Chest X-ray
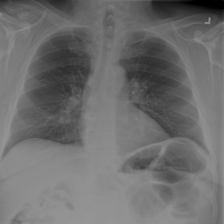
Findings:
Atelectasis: negative
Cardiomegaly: negative
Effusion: negative
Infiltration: negative
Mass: negative
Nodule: negative
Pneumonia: negative
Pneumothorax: negative
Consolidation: negative
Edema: negative
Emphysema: negative
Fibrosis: negative
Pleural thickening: negative
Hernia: negative